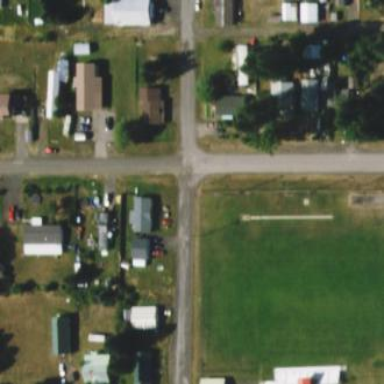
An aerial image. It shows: Park owned by the city used for school football games and community recreational events.